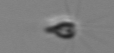
Label: Calciopappus